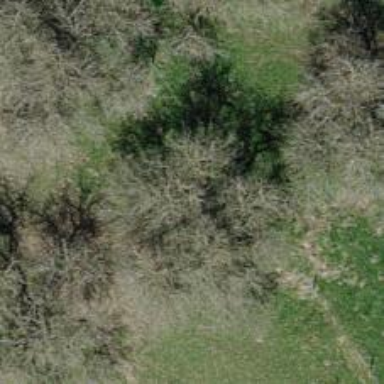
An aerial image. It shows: Agricultural area with broadleaved deciduous trees.